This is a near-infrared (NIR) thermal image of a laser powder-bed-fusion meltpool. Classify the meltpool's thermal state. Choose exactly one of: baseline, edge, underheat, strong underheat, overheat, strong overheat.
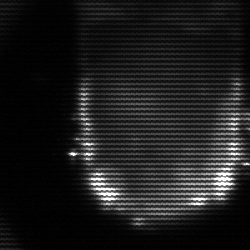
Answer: baseline